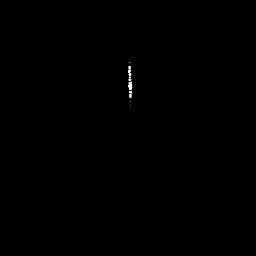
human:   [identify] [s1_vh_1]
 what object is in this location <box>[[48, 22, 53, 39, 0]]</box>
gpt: <ref>1 medium ship at the center</ref>